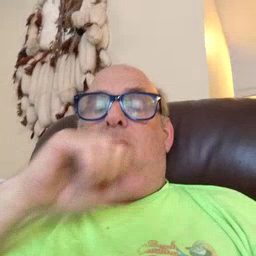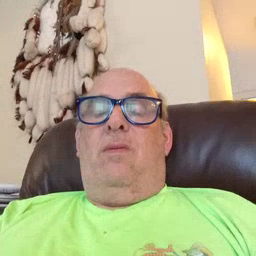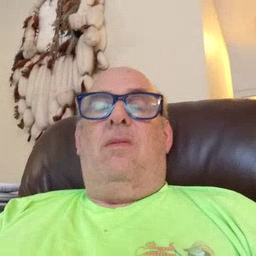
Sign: orange